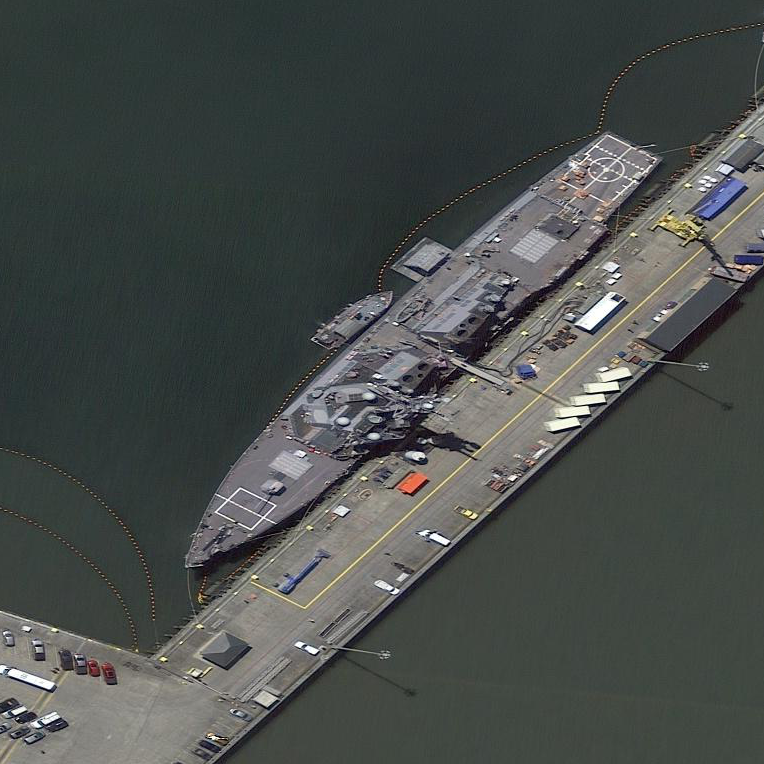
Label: Arleigh_Burke-class_destroyer